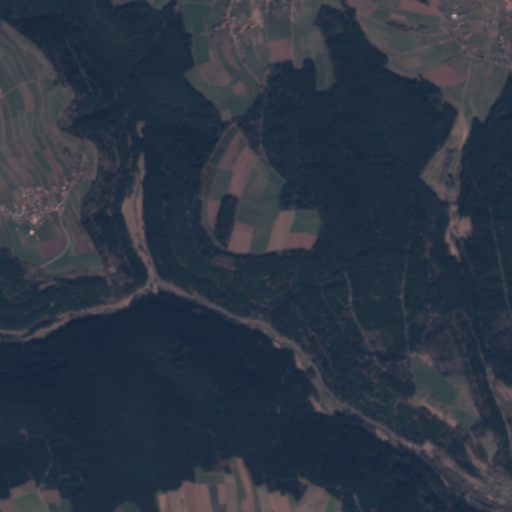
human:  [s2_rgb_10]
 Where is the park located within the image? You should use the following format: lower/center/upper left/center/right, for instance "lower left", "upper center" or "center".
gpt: The park is located in the upper left of the image.
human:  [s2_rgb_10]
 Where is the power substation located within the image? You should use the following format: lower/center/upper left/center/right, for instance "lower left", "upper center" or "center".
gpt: The power substation is located in the upper right of the image.
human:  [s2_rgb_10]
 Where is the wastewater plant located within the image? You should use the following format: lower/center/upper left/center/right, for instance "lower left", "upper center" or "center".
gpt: The wastewater plant is located in the upper center of the image.
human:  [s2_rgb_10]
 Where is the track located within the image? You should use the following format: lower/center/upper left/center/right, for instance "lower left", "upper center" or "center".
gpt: There is no track in the image.